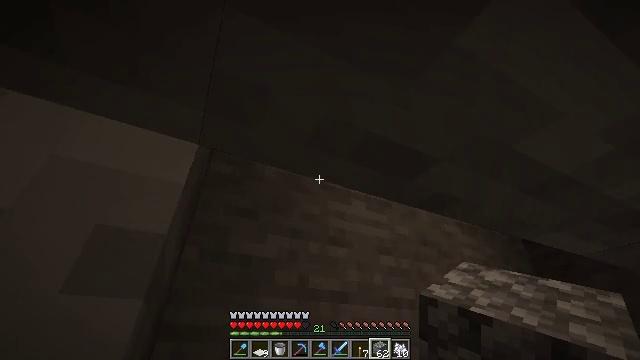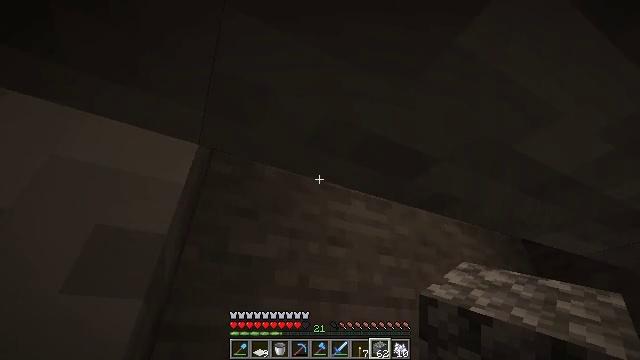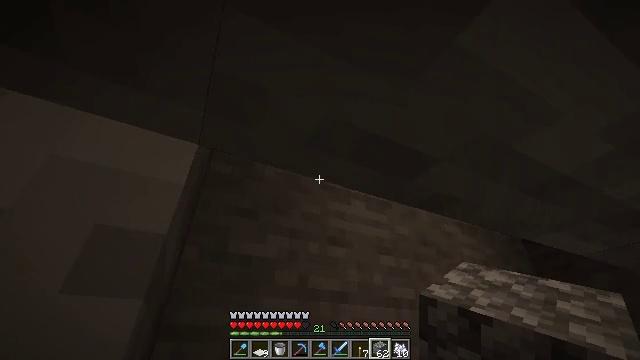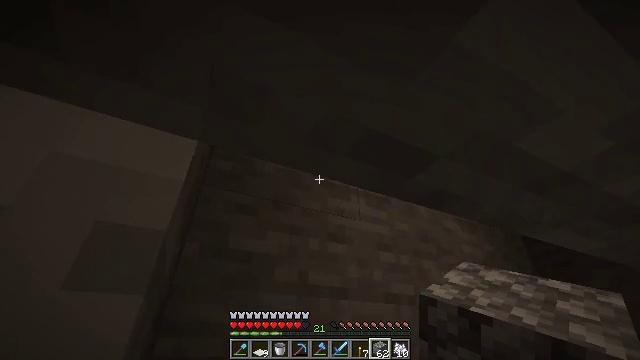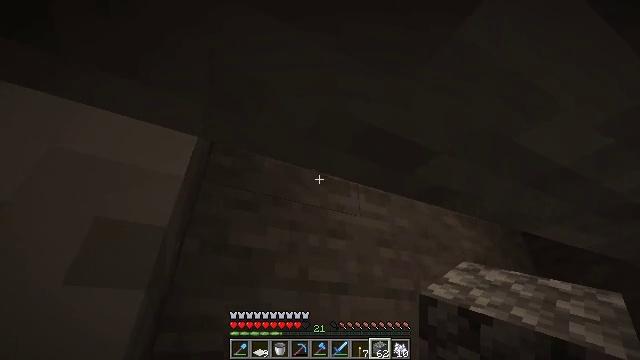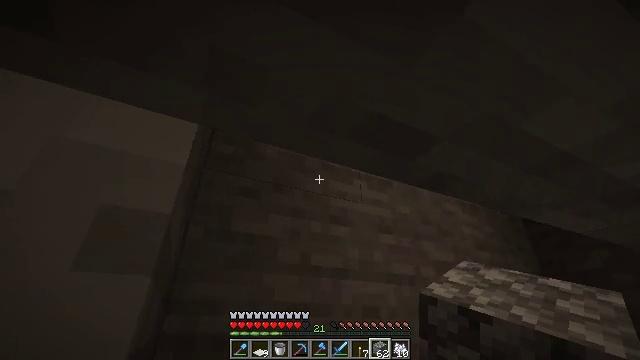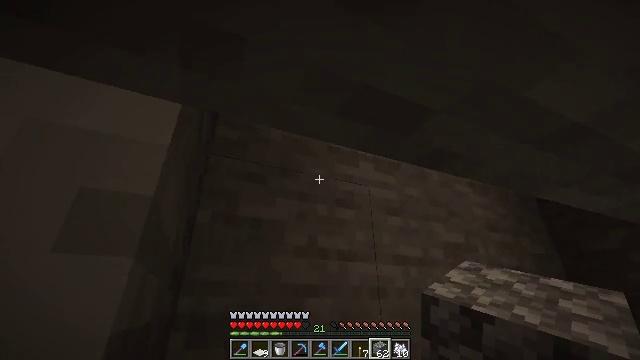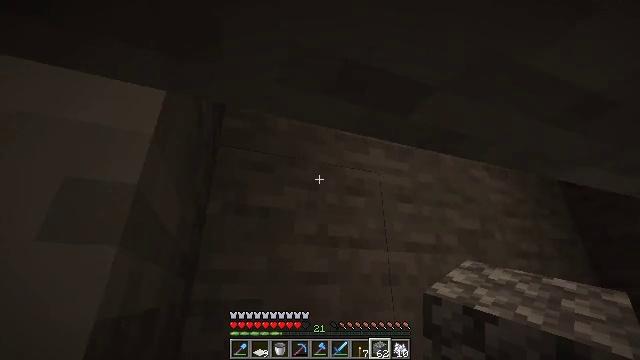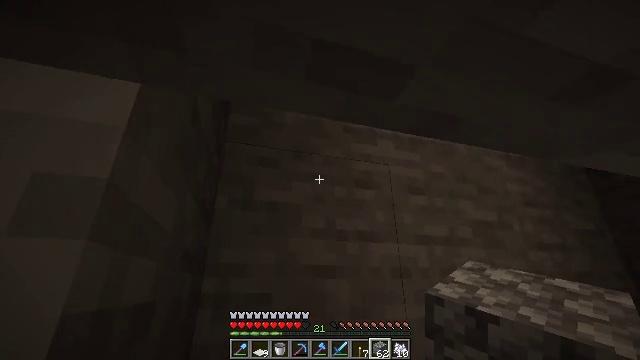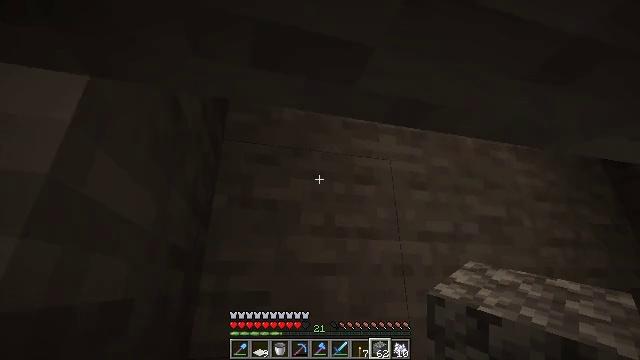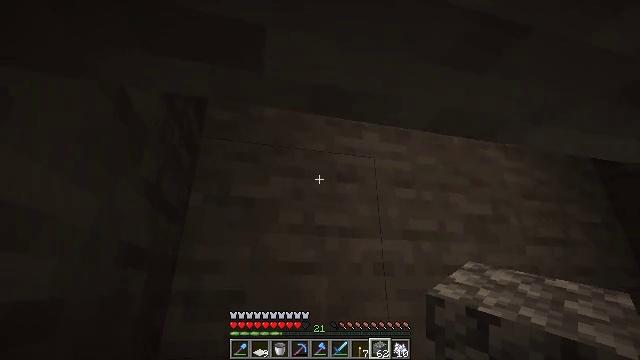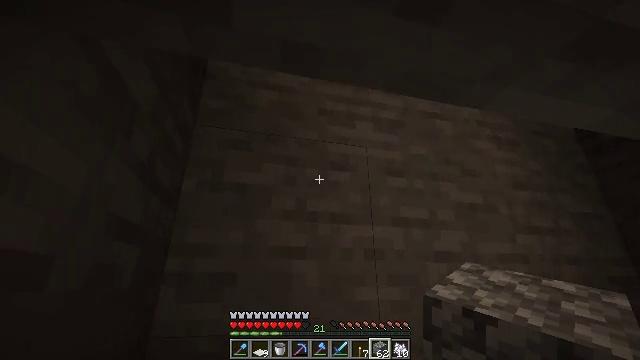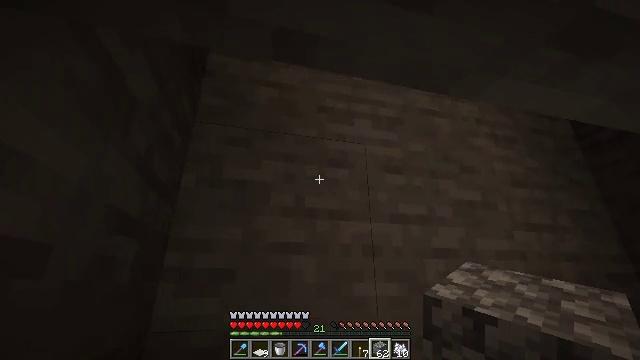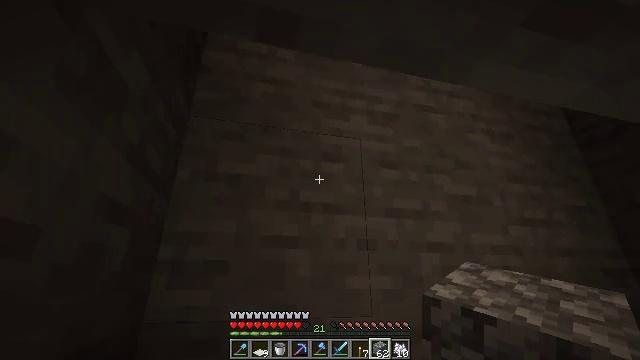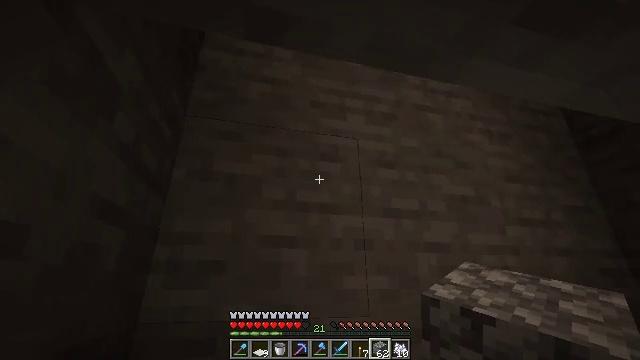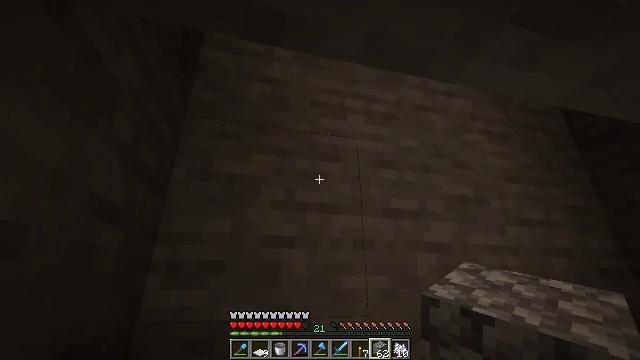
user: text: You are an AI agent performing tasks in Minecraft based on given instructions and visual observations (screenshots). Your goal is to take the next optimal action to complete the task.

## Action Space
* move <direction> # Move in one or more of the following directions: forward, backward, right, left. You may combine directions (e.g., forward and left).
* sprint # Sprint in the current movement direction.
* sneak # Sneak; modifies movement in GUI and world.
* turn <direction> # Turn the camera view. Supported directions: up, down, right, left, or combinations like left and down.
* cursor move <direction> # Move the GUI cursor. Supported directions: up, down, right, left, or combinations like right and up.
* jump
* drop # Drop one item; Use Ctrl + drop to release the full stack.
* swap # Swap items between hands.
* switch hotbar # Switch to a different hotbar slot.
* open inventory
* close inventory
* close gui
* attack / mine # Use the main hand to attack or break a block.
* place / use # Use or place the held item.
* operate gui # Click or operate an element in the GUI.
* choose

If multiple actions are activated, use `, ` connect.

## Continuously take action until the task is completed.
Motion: motion action
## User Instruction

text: Kill a skeleton.
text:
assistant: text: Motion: sneak
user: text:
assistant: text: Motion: sneak
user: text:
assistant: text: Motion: sneak
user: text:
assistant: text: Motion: sneak
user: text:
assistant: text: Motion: sneak, turn down
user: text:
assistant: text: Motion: move forward and move right, sneak, turn left and down
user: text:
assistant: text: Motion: move forward and move right, sneak, turn left and down
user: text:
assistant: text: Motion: move forward and move right, sneak, turn left and down
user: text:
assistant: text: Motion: move forward and move right, sneak, turn left
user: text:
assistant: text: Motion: move right, sneak
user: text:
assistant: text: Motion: sneak
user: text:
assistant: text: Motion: sneak
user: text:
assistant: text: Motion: sneak
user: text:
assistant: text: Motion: sneak
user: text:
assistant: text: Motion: sneak
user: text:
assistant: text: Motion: sneak
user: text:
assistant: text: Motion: sneak
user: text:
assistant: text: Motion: sneak, turn right and down
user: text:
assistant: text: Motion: sneak, turn right and down
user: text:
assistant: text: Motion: sneak, turn right and down
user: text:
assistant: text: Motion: sneak, turn right and down
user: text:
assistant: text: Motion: sneak
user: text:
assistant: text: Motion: sneak
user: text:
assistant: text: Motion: sneak, turn left
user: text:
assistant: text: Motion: sneak, turn left and up
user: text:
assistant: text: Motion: sneak, turn left and up
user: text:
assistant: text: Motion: sneak, turn left and up
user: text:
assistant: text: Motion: sneak, turn right and up
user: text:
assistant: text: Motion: sneak, turn right and up
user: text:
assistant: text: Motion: sneak, turn right